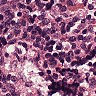
Metastatic tissue present: no